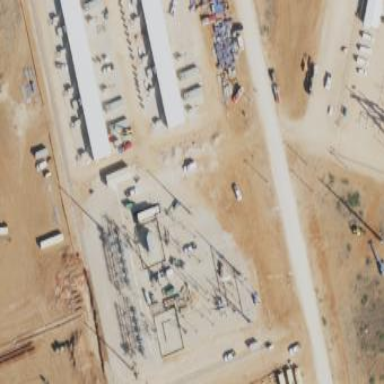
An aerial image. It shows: Power substation specializing in generation.